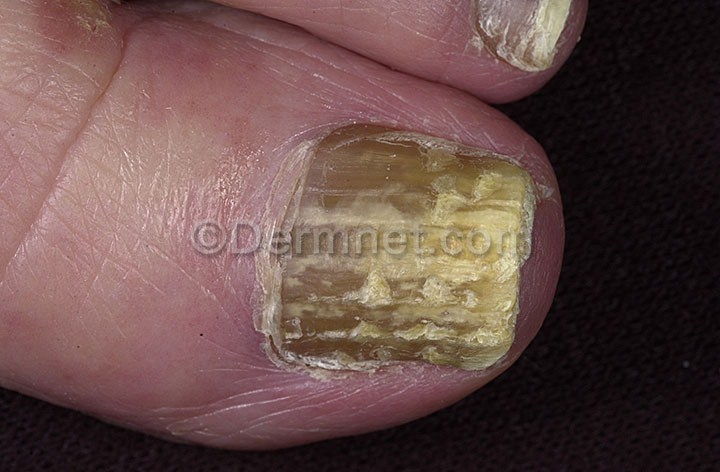
Disease: Nail Fungus and other Nail Disease